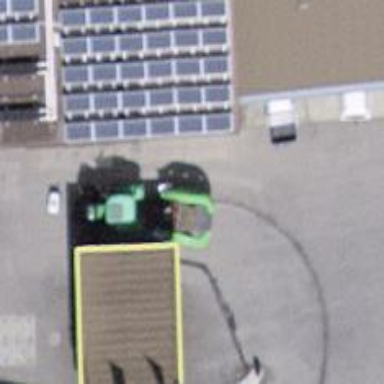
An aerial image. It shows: Car wash facility.